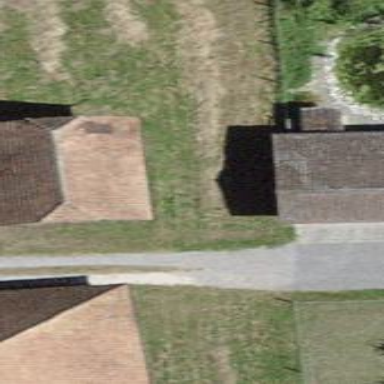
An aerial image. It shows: Rural barn.